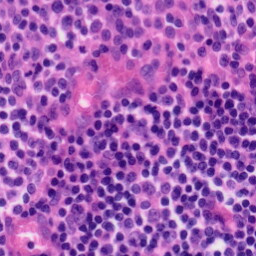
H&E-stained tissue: Tonsil